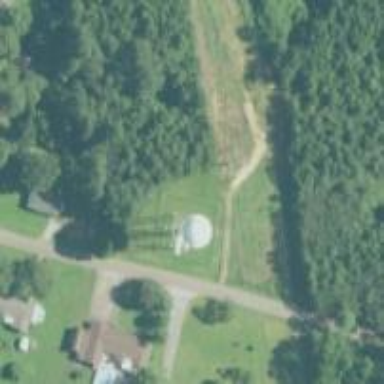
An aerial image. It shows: Water tower that is man-made.